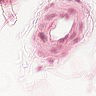
Metastatic tissue present: no